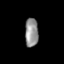
Tissue: skin
Cell type: Epithelial cells
Senescence score: 0.2127
Nuclear area (px): 378
Mean DAPI intensity: 144.939